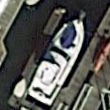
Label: Civil_yacht